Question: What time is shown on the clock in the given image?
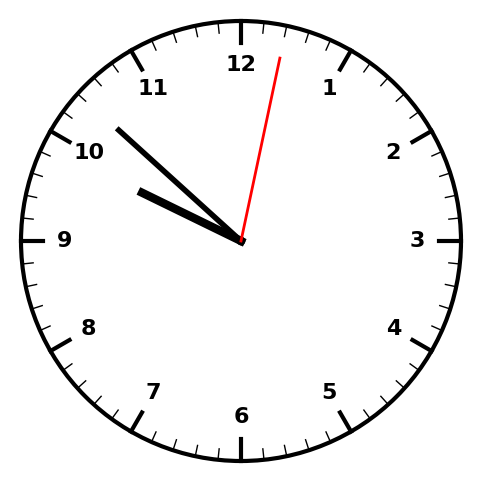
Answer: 09:52:02